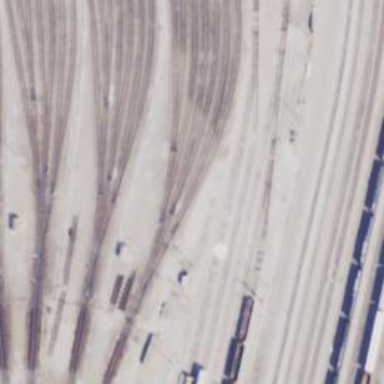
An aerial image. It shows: Railway yard used for servicing trains.